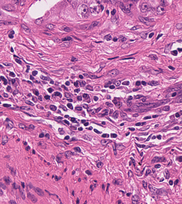
Tumor epithelial tissue: yes
Tumor-associated stroma tissue: yes
Normal tissue: no